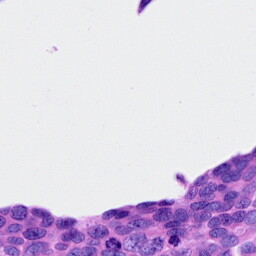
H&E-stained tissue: Ovarian